Brain MRI, t1w sequence, axial 2D slice.
Patient: age 33, sex F, weight 78 kg, height 1.78 m
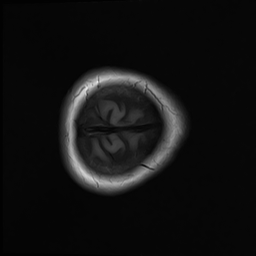